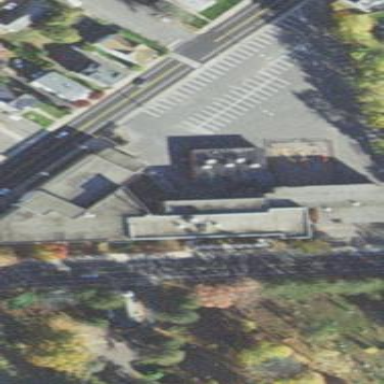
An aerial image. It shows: School building.